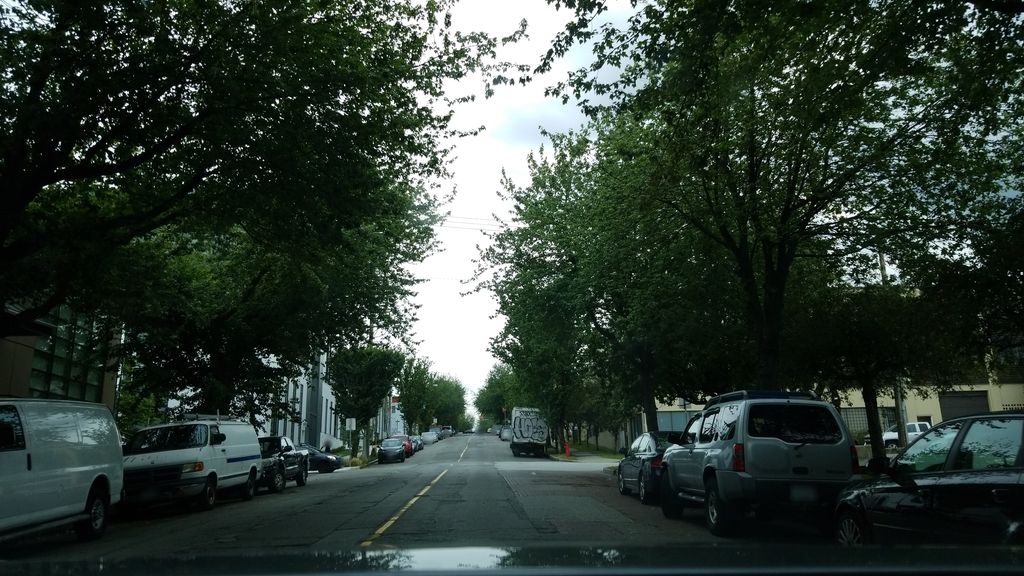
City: vancouver